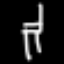
Label: chair